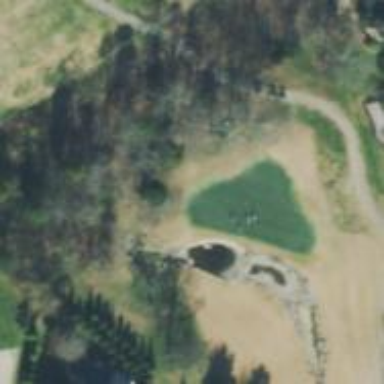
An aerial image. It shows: View of golf hole.